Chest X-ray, PA view. Patient: 55 years old, sex F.
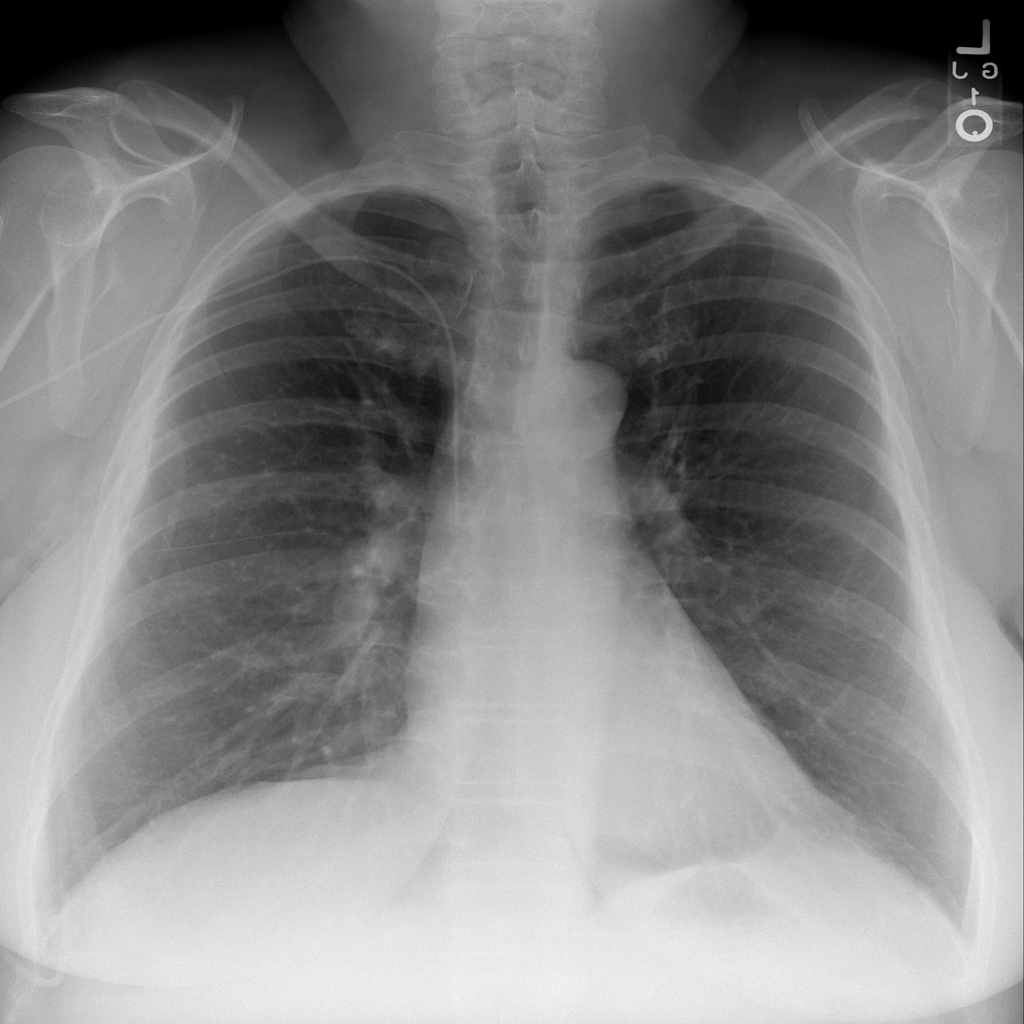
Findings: No Finding